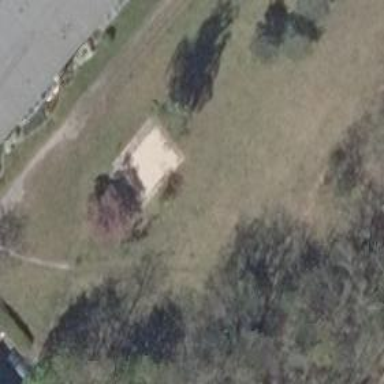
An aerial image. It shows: Sandpit at the playground.